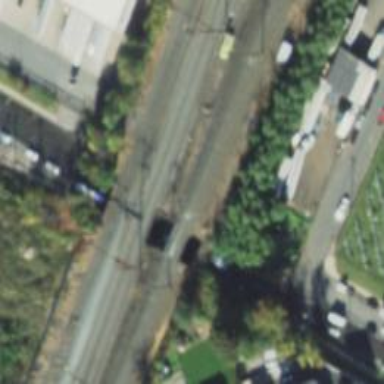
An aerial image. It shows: Bridge over railway with electrified contact lines.